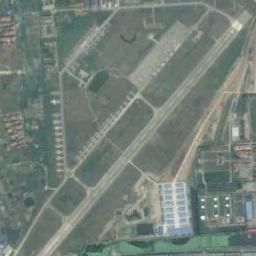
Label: airport